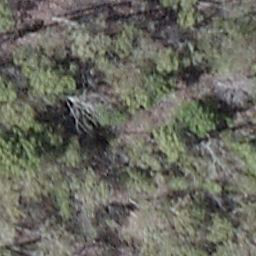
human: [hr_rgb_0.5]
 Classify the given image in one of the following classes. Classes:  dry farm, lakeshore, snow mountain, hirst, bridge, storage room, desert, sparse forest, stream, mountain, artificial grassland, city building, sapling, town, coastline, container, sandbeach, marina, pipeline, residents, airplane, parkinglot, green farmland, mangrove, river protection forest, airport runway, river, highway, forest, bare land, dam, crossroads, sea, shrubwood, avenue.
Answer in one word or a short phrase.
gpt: shrubwood